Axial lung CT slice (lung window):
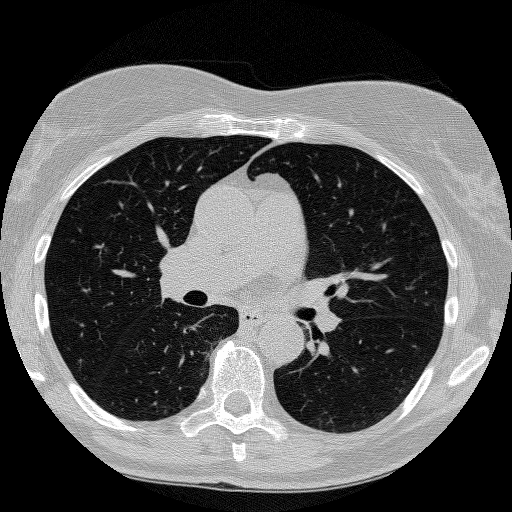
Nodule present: no